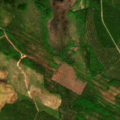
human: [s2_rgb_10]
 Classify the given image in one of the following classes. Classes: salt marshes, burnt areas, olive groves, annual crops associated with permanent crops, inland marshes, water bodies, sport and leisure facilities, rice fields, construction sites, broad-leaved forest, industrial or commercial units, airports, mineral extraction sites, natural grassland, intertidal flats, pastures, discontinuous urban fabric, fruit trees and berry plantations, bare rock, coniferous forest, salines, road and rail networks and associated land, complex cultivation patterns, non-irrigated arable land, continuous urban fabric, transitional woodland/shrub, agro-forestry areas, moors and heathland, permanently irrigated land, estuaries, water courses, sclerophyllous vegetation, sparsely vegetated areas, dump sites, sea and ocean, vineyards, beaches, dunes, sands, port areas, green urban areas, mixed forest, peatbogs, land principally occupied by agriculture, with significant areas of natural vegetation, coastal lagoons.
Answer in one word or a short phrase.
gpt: mixed forest, peatbogs